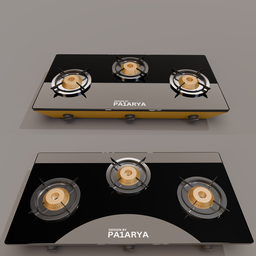
Label: appliances